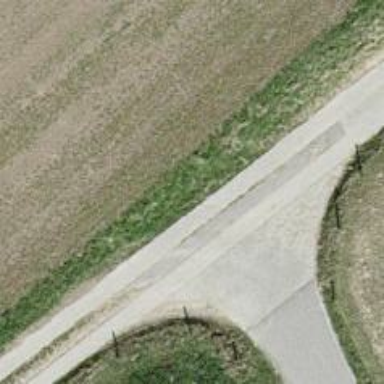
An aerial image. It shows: Service road with high-quality grade 1 track surface.